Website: home-depot
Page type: delivery-shipping
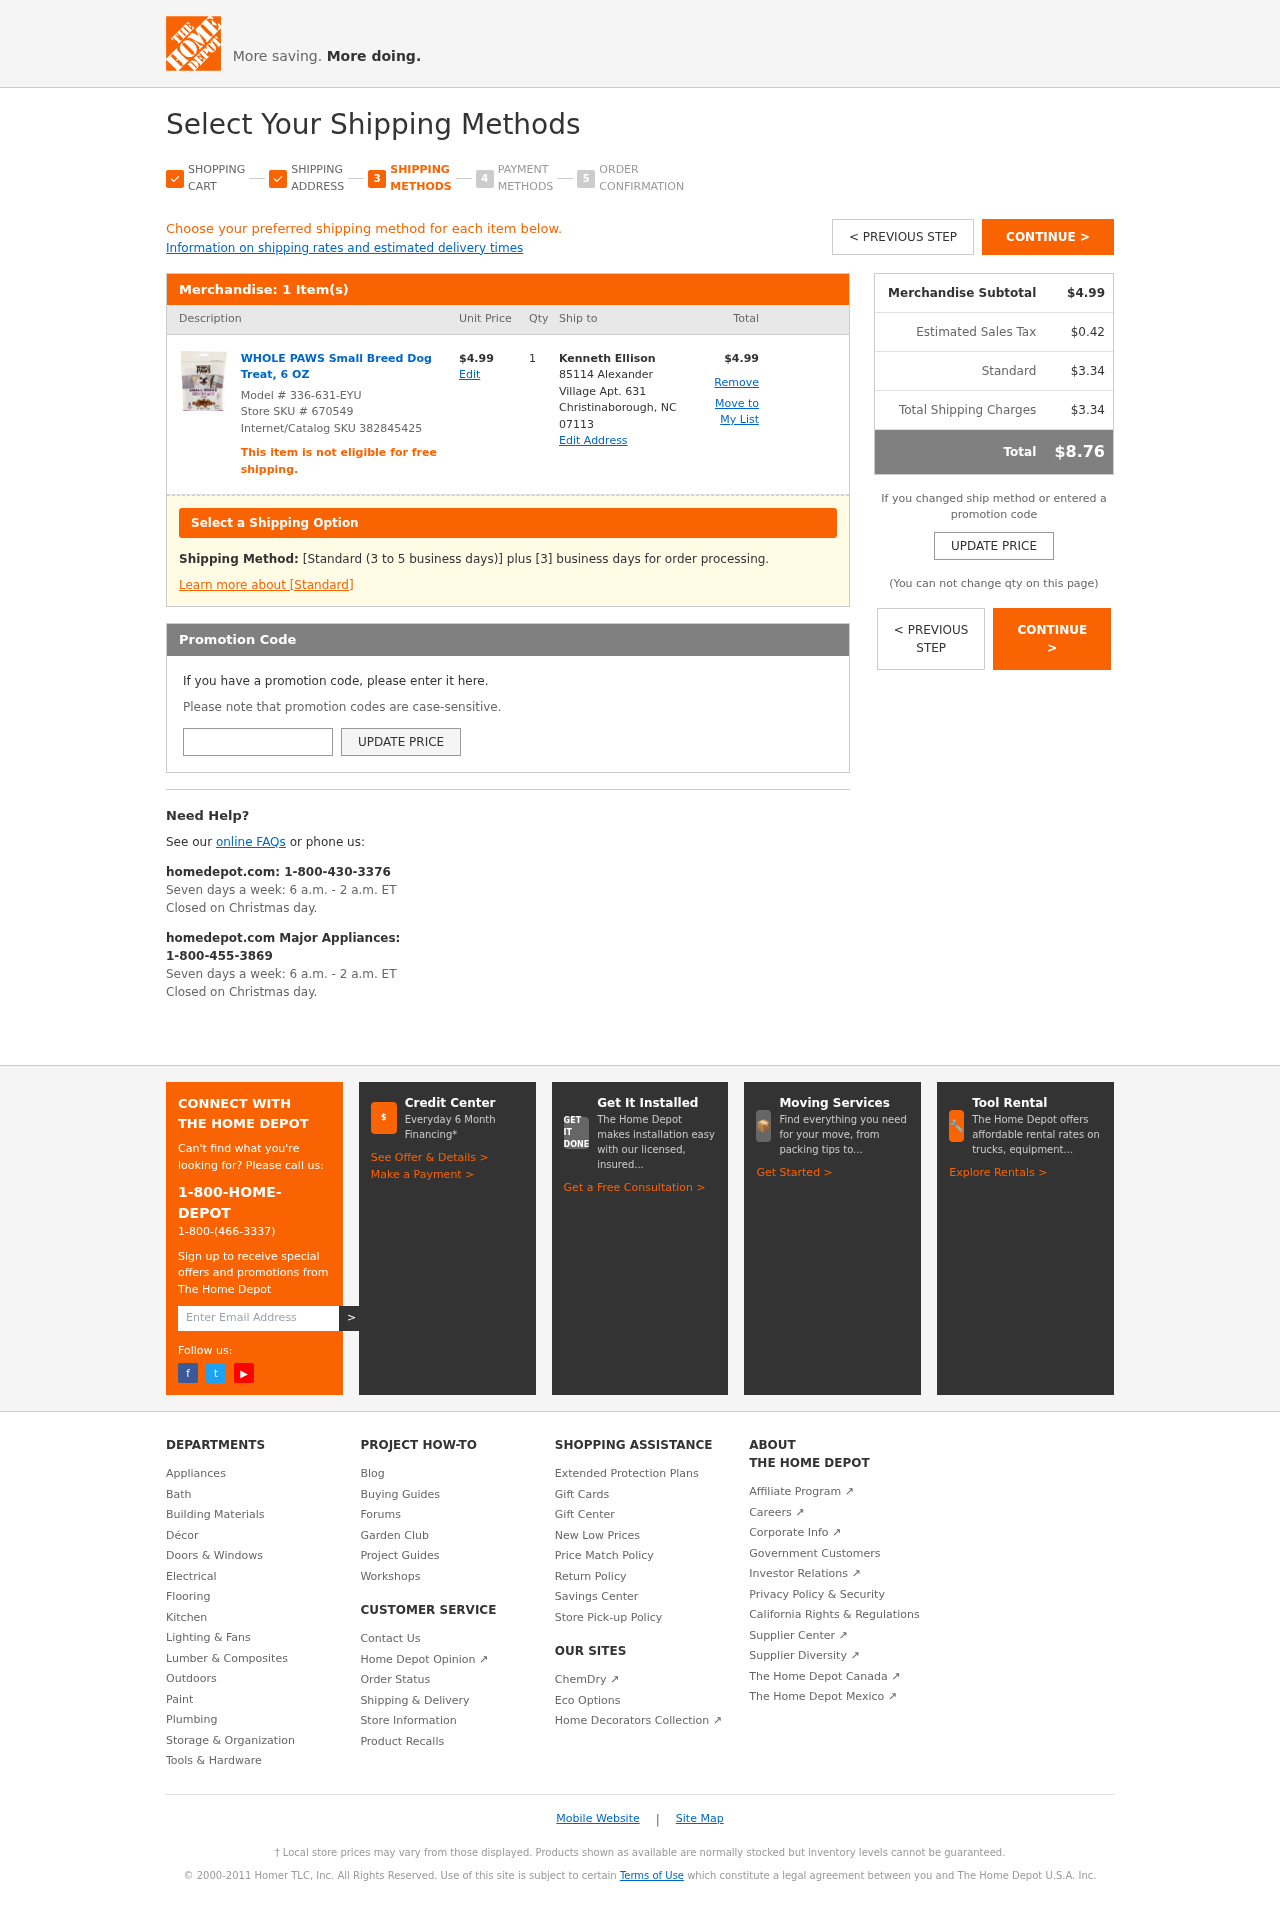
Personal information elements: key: PII_CITY_STATE_ZIP
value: Christinaborough, NC 07113
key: PII_FULLNAME
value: Kenneth Ellison
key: PII_PROMO_CODE
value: VIP5627
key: PII_STREET
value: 85114 Alexander Village Apt. 631
Product elements: key: PRODUCT1_NAME
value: WHOLE PAWS Small Breed Dog Treat, 6 OZ
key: PRODUCT1_PRICE
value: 4.99
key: PRODUCT1_QUANTITY
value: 1
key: PRODUCT_MODEL_NUMBER
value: Model # 336-631-EYU
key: PRODUCT1_LINE_TOTAL
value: $4.99
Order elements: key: ORDER_NUM_ITEMS
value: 1 Item(s)
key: ORDER_SUBTOTAL
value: $4.99
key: ORDER_TAX
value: $0.42
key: ORDER_SHIPPING_COST
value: $3.34
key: ORDER_SHIPPING_TOTAL
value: $3.34
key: ORDER_TOTAL
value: $8.76
Other elements: key: STORE_SKU
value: Store SKU # 670549
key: INTERNET_SKU
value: Internet/Catalog SKU 382845425